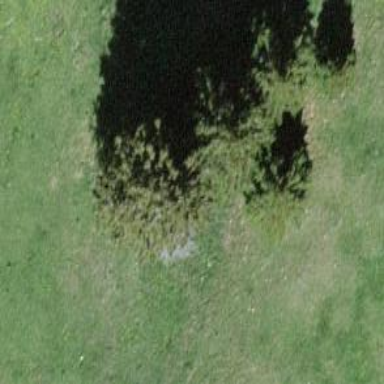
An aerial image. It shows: Needle-leaved tree in natural setting.